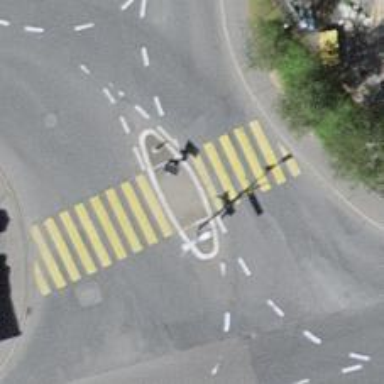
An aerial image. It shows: Uncontrolled zebra crossing with marked island on the road.